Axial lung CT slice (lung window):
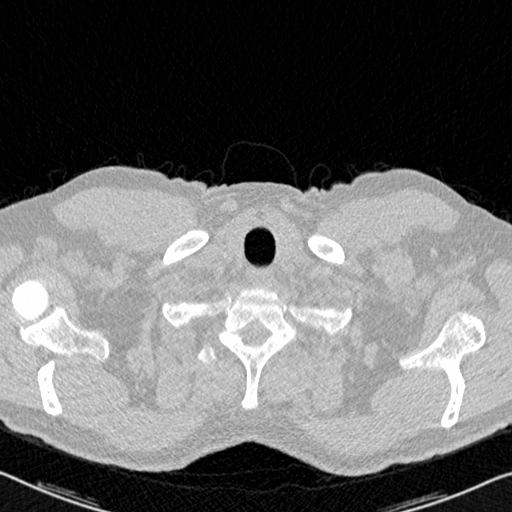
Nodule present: no